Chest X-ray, PA view. Patient: 36 years old, sex M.
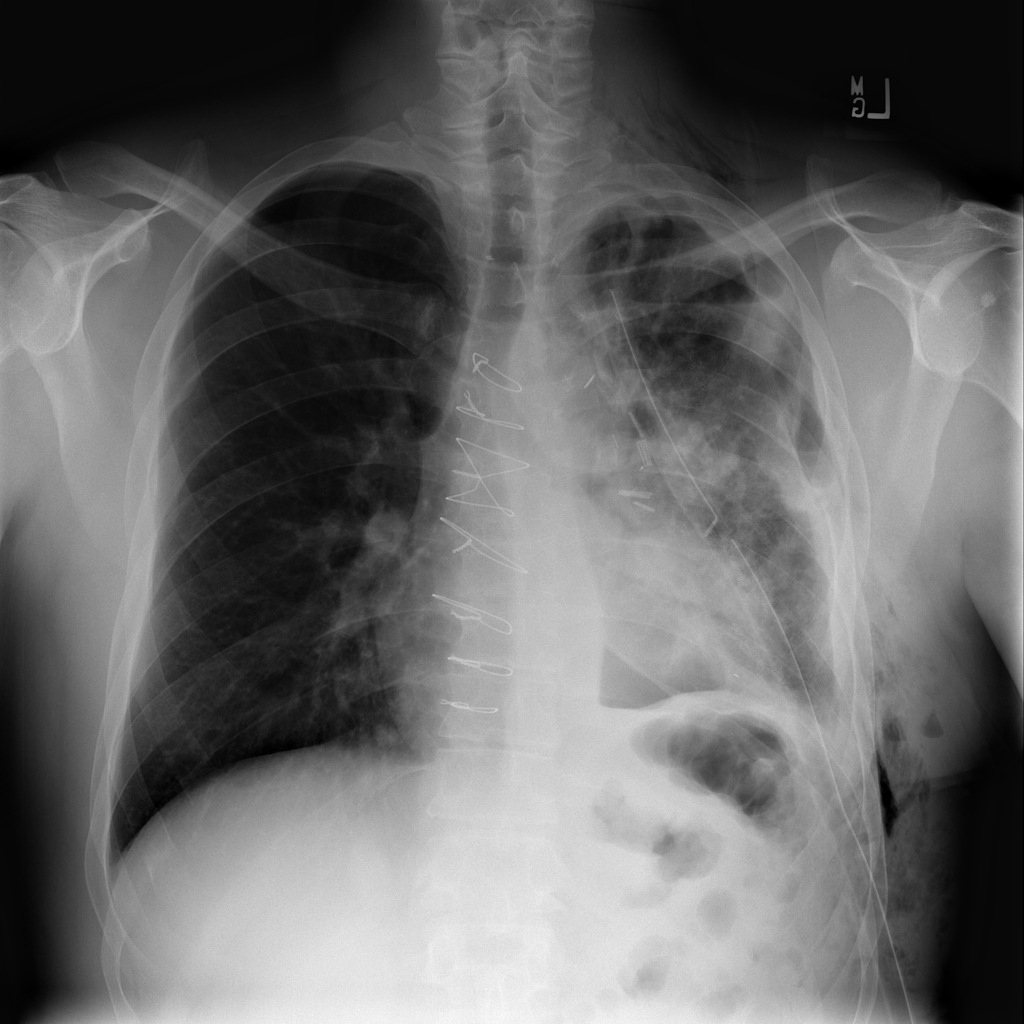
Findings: No Finding